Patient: sex F, age 82
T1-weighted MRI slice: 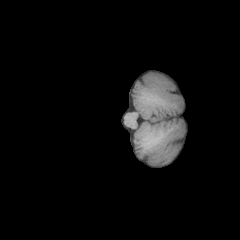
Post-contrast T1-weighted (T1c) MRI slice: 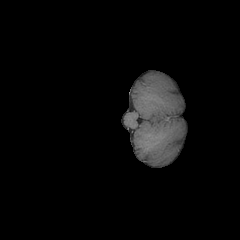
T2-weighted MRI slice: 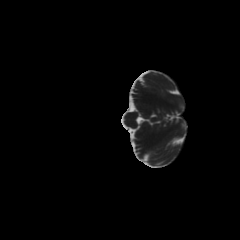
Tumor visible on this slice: no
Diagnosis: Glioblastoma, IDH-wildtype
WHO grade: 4